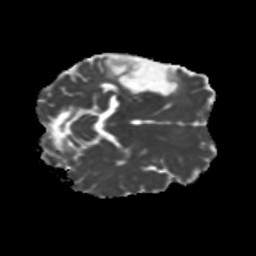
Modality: MD
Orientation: axial
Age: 36
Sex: female
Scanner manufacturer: siemens
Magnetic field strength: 3 T
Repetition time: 5.25 s
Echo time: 0.08 s